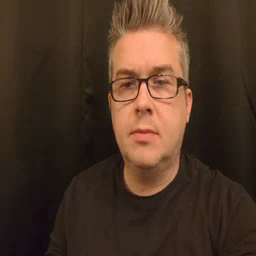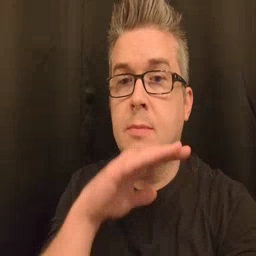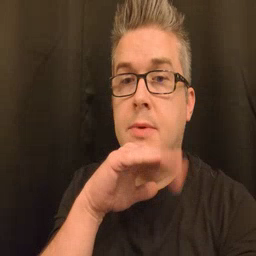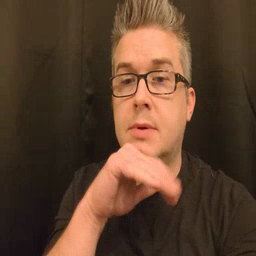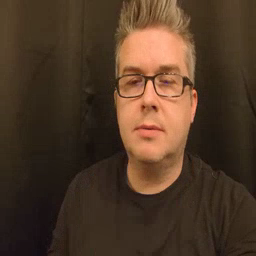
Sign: pig